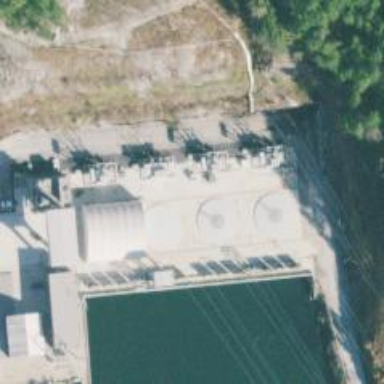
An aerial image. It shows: Hydroelectric generator using water-pumped storage method.